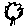
Label: tree